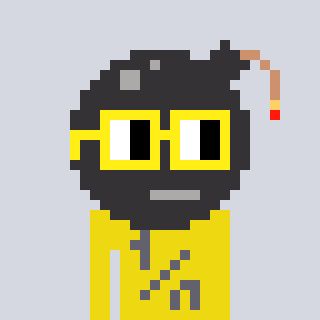
a pixel art character with square yellow glasses, a bomb-shaped head and a yellow-colored body on a cool background